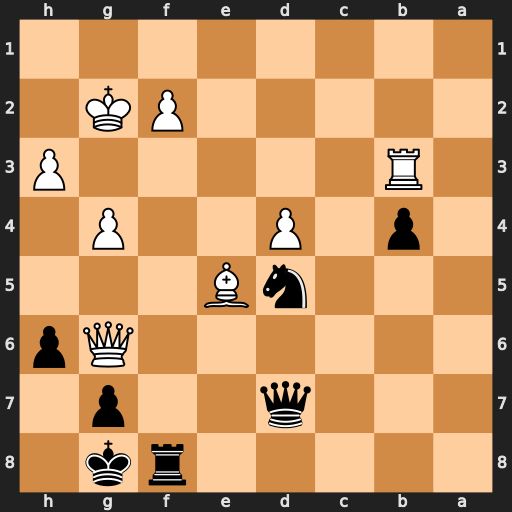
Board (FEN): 5rk1/3q2p1/6Qp/3nB3/1p1P2P1/1R5P/5PK1/8
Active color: b
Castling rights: -
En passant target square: -
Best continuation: Nf4+ Bxf4 Qd5+ Kh2 Qxb3